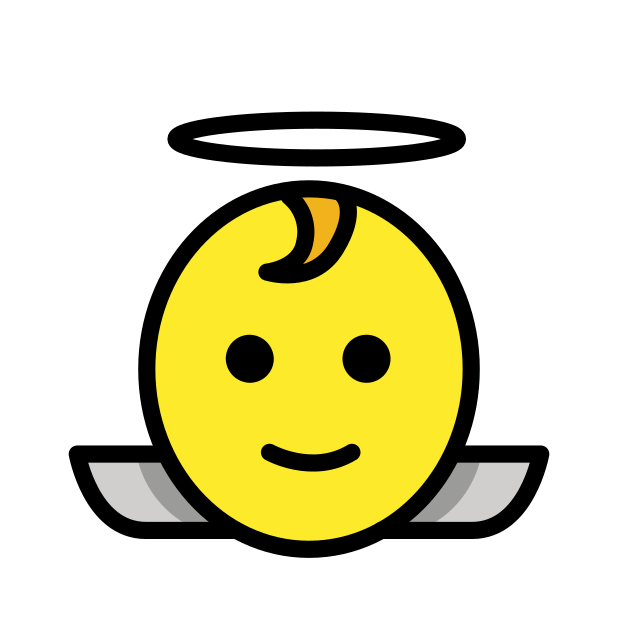
baby angel